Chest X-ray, PA view. Patient: 31 years old, sex M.
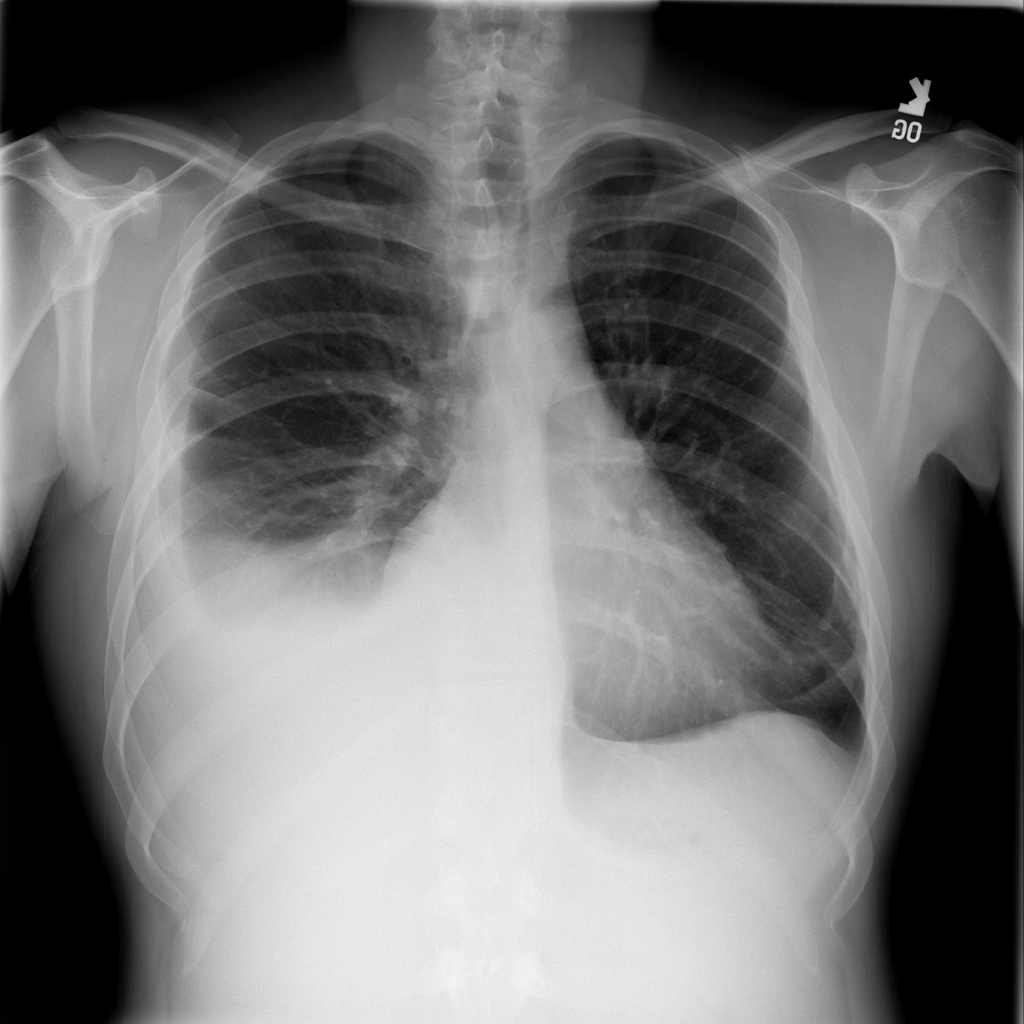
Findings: Effusion, Pneumothorax